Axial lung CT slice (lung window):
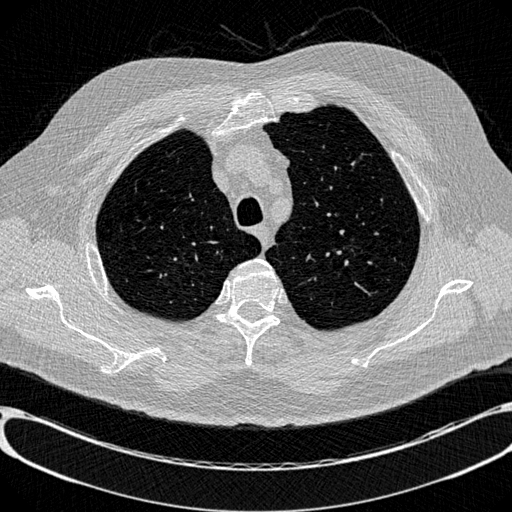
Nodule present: no